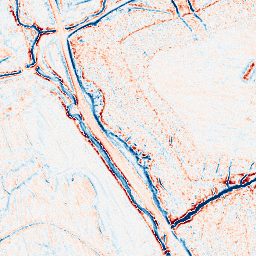
Category: edge_preserving
Decomposition family: anisotropic_diffusion
Decomposition parameters: iterations: 10
kappa: 10
gamma: 0.15
Upsampling method: bicubic_16x
Upsampling parameters: scale: 16
Upsampling scale: 16